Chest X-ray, PA view. Patient: 54 years old, sex M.
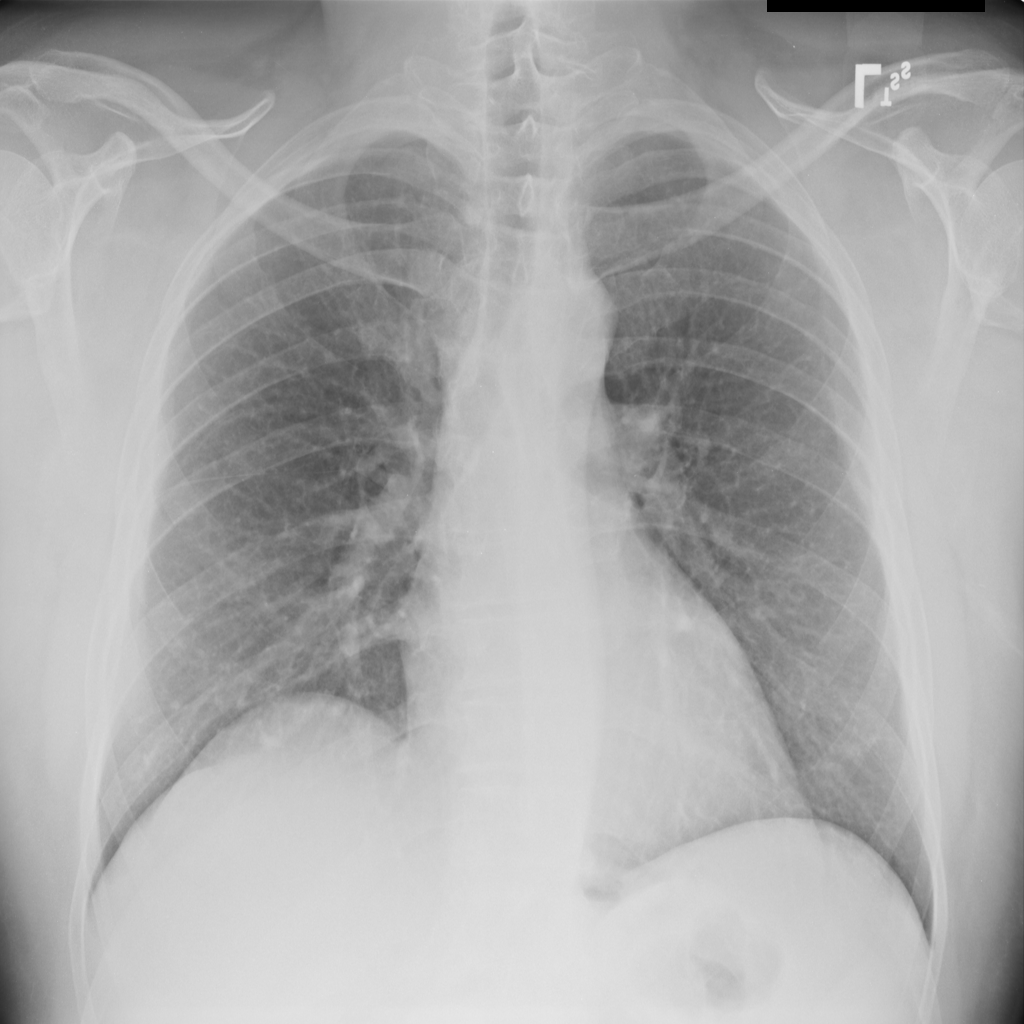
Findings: No Finding